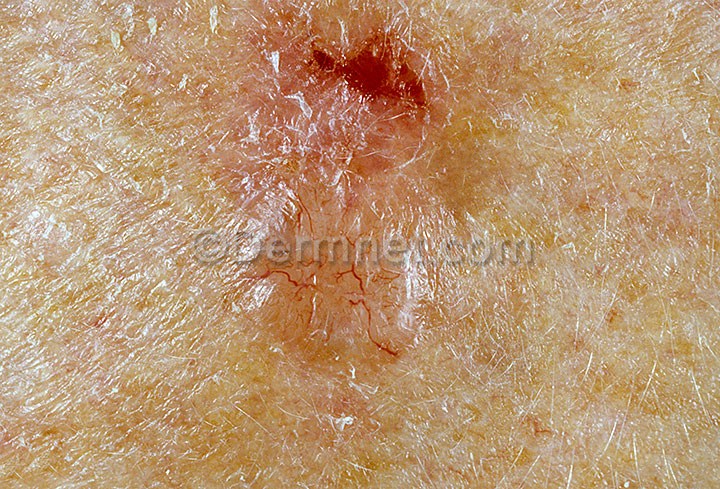
Disease: Actinic Keratosis Basal Cell Carcinoma and other Malignant Lesions